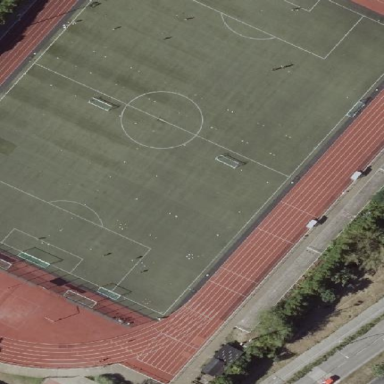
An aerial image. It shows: Soccer pitch for outdoor sports and leisure activities.